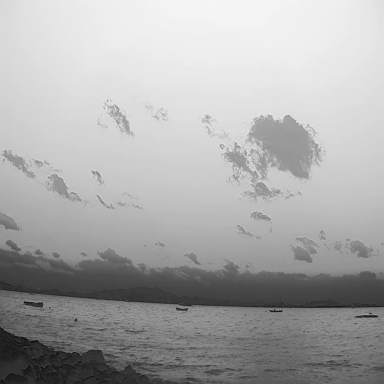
There are three bulk_carriers in the infrared image.